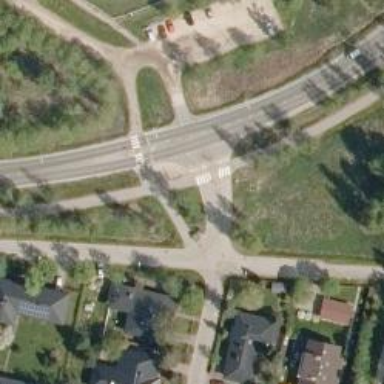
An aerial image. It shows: Marked road crossing with pedestrian island.